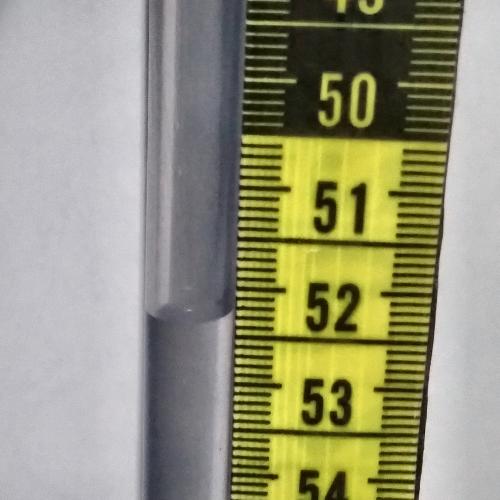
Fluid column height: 52.3 cm